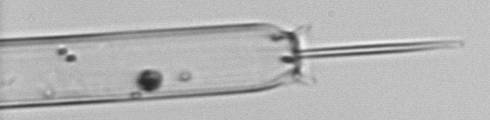
Label: Ditylum_brightwellii